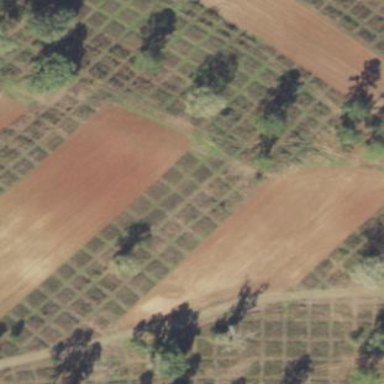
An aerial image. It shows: Orchard.